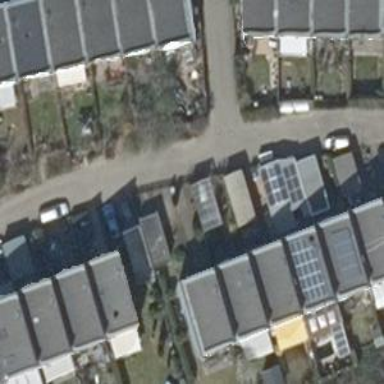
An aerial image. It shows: Residential road with asphalt surface and no sidewalks.